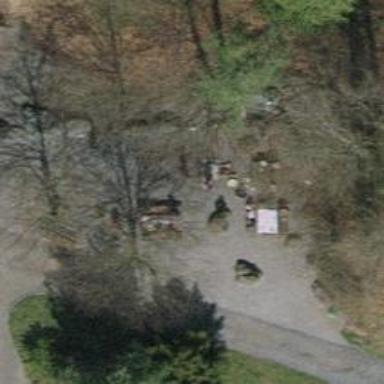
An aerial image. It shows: Picnic site for tourists.